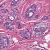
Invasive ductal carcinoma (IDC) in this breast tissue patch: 0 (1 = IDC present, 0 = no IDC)